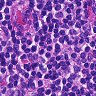
Metastatic tissue present: no